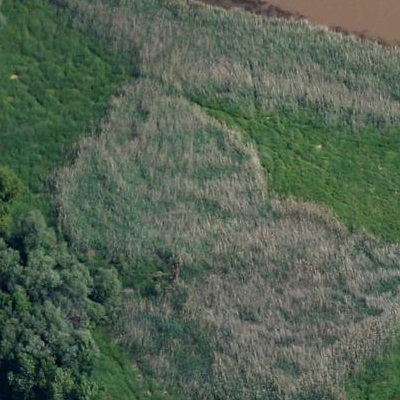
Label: Grass